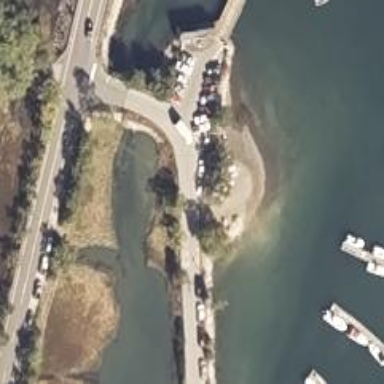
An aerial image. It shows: Slipway on leisure land.